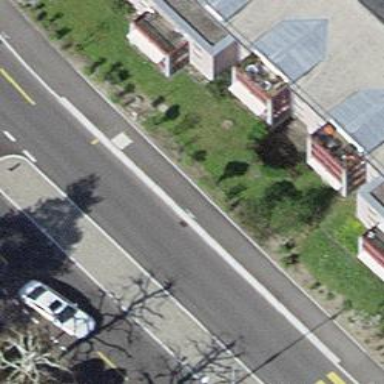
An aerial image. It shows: Bus stop with platform for public transport.